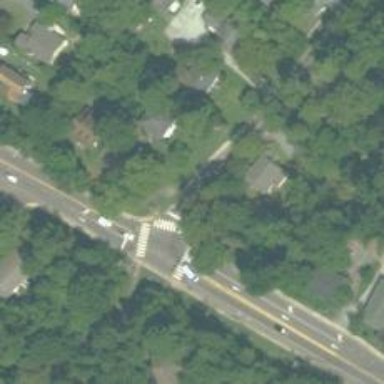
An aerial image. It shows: Marked footway crossing with island.